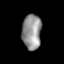
Tissue: lung
Cell type: Others
Senescence score: 0.2428
Nuclear area (px): 660
Mean DAPI intensity: 147.598